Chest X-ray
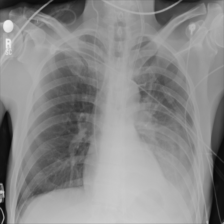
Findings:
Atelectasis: negative
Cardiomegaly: negative
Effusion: negative
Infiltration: negative
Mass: negative
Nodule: negative
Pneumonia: negative
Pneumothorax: negative
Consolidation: negative
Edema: negative
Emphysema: negative
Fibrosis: negative
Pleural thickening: negative
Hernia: negative